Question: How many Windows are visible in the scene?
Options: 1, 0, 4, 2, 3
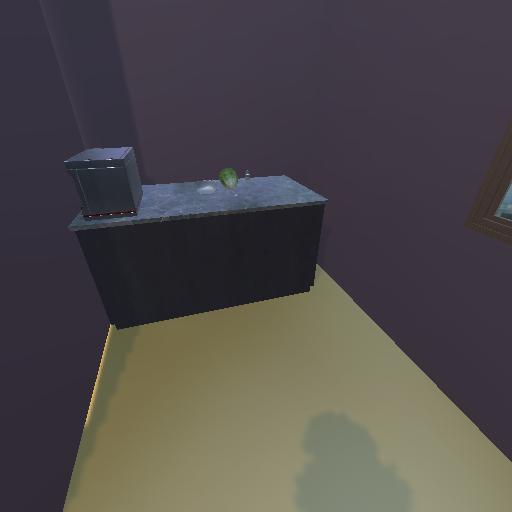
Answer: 1